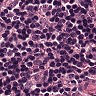
Metastatic tissue present: yes